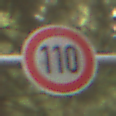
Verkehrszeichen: Geschwindigkeit110
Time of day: MorningAfternoon
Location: Outdoor (Nature)
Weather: Overcast
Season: Winter
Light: Natural